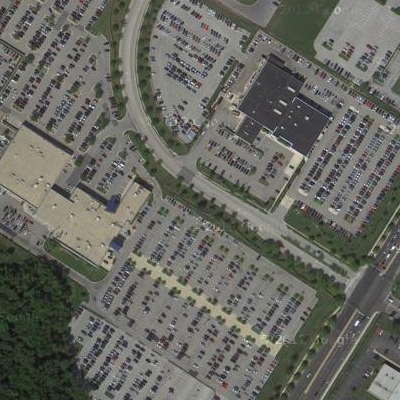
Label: gParking